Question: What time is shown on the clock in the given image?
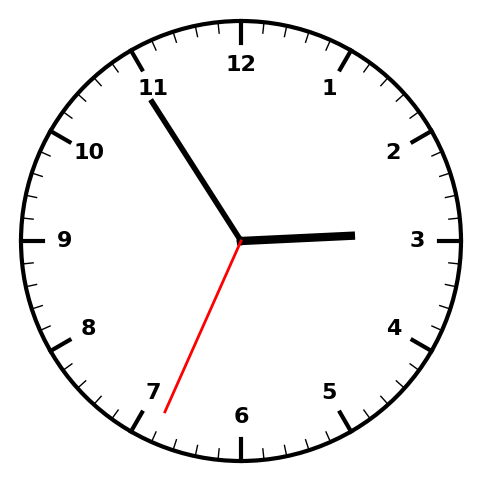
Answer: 02:54:34